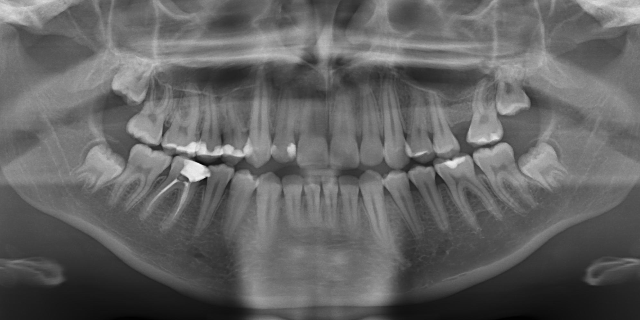
adult